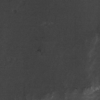
Label: not_dusty